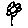
Label: flower